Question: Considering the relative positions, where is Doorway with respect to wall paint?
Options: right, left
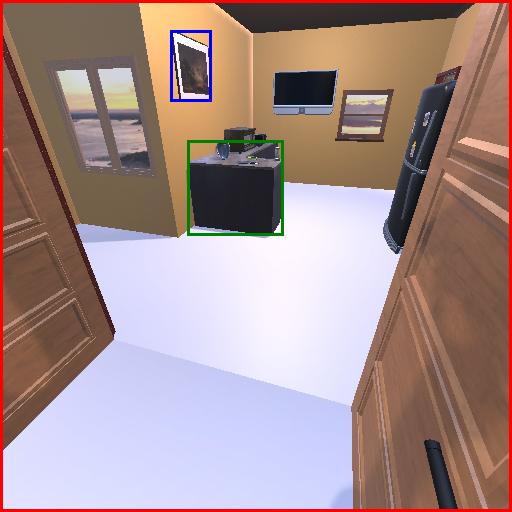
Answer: right